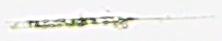
Label: Rhizosolenia